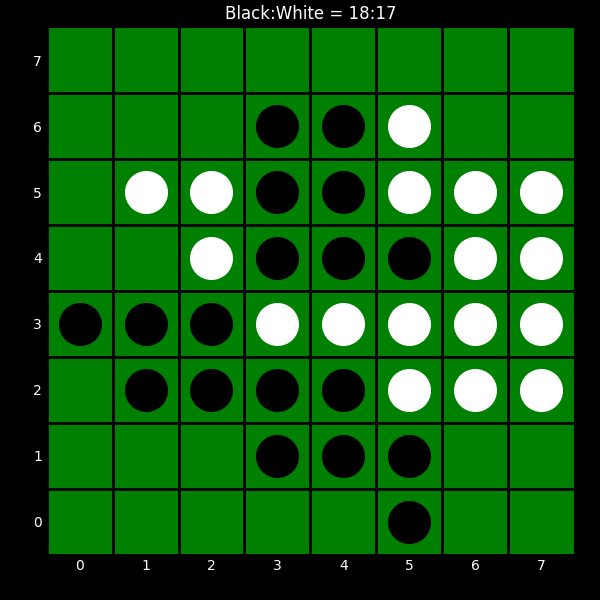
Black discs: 18
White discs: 17